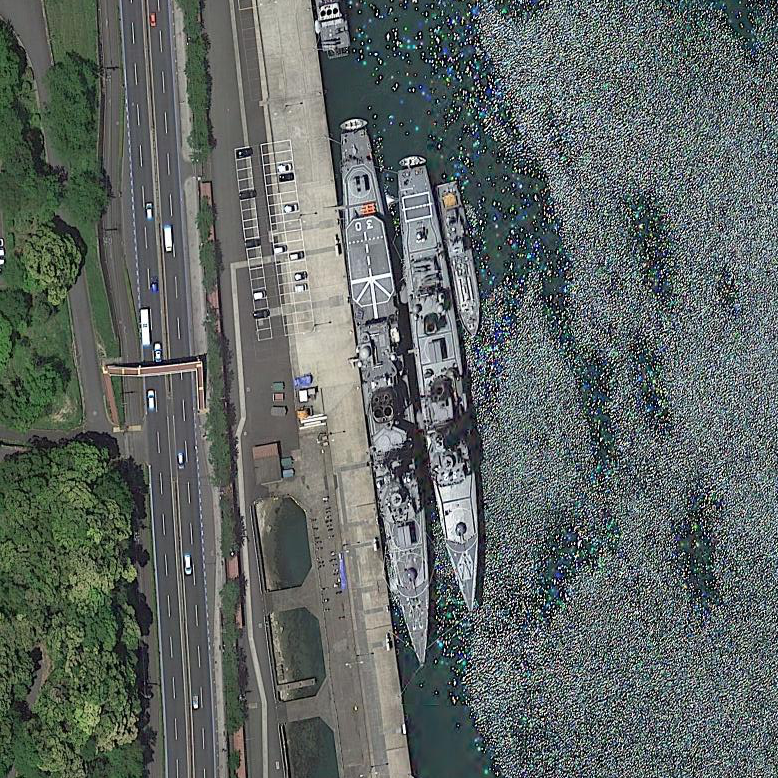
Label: cruiser